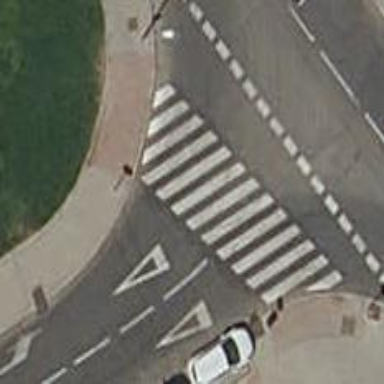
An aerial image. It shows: Zebra crossing on the road.